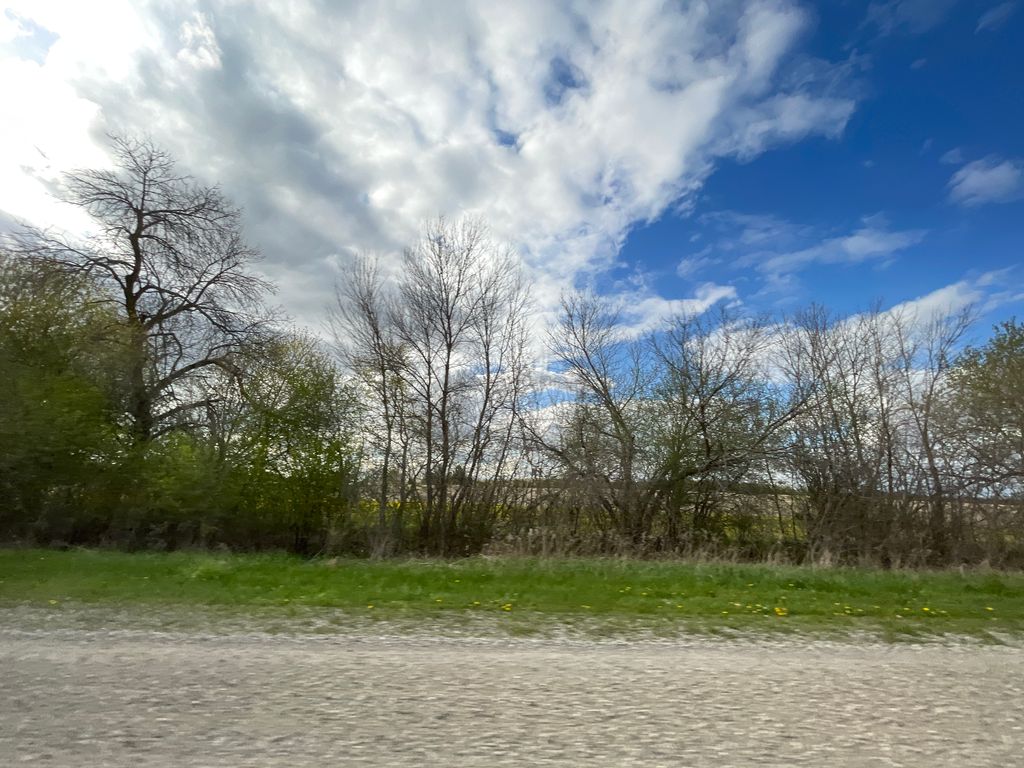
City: kitchener-waterloo